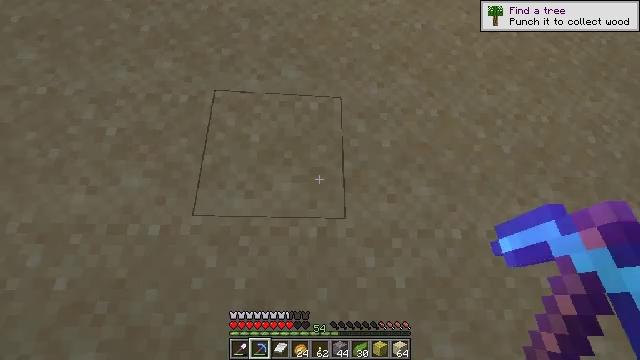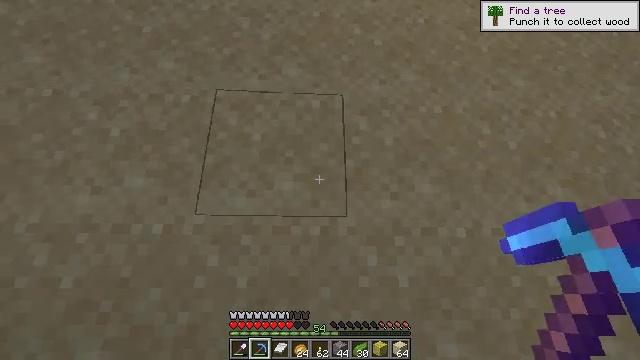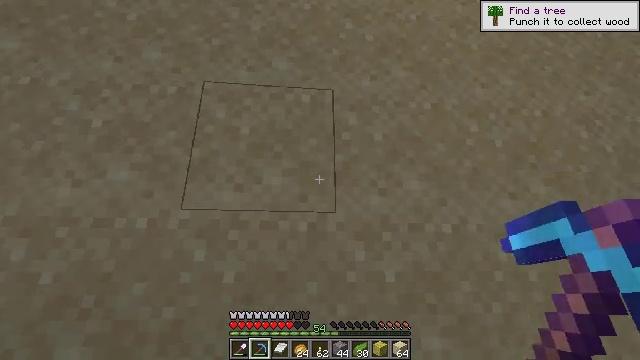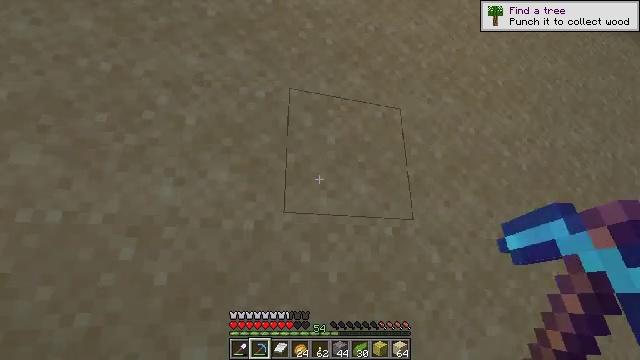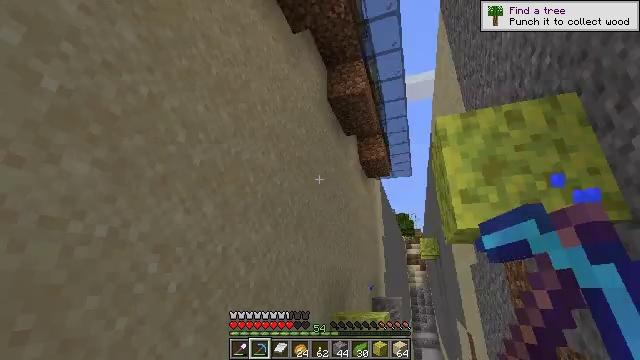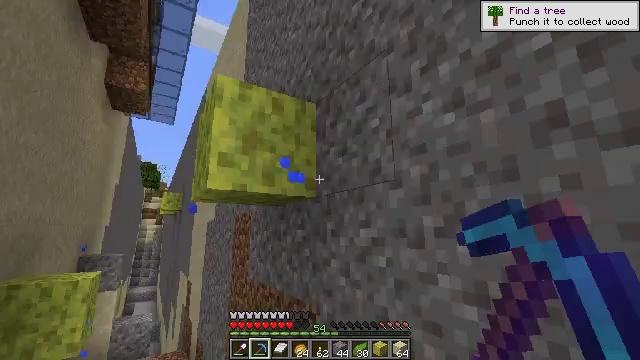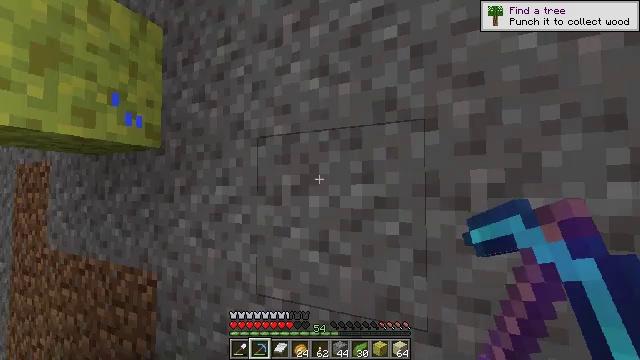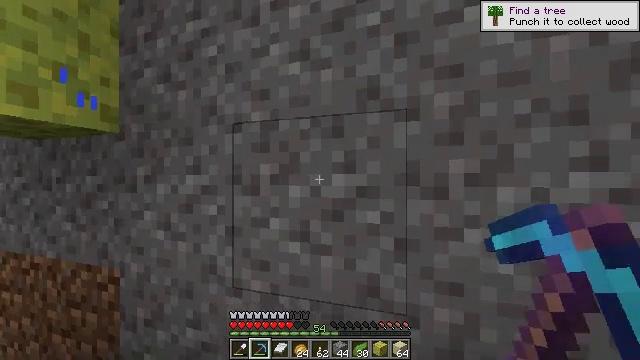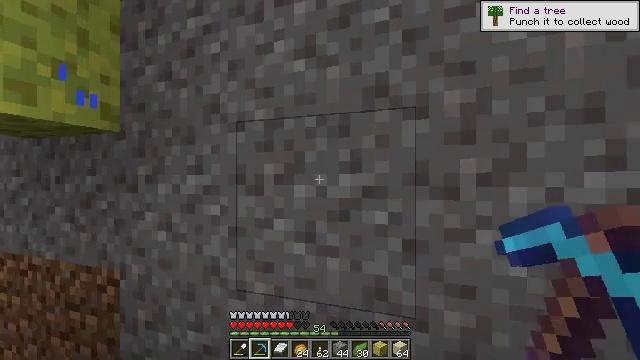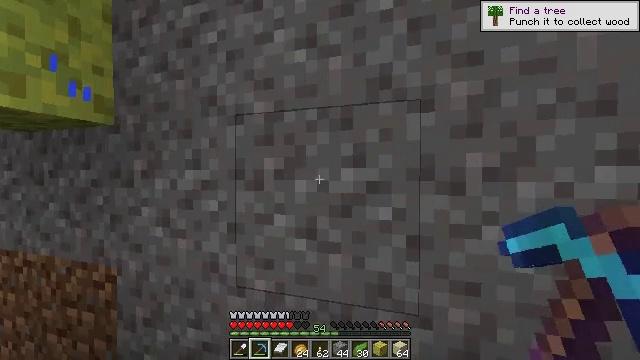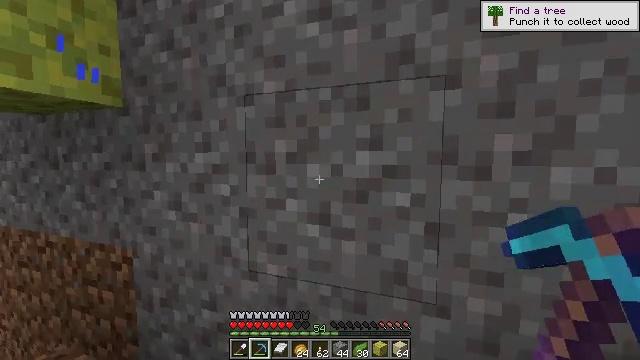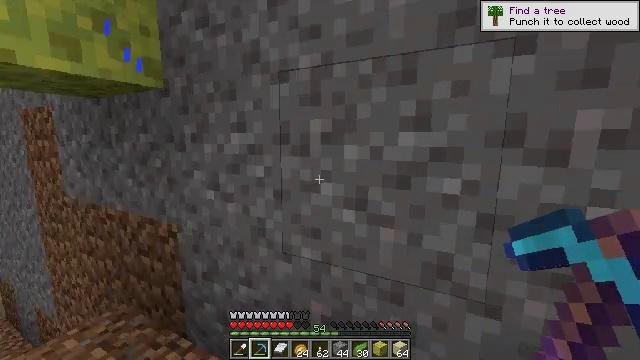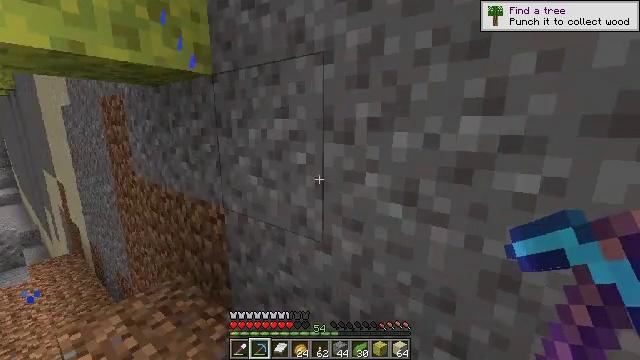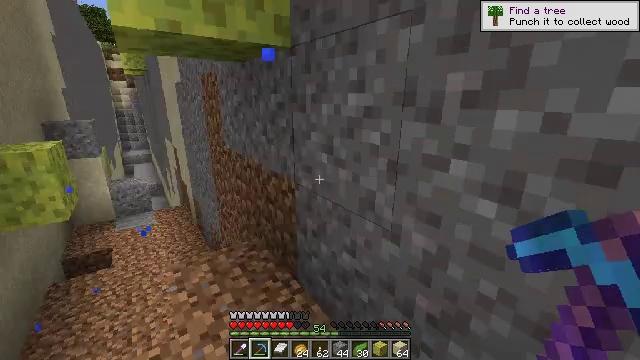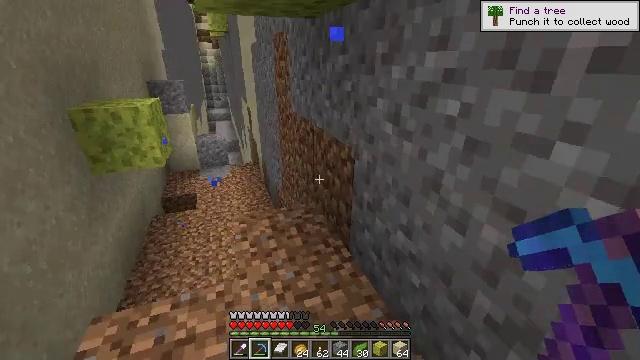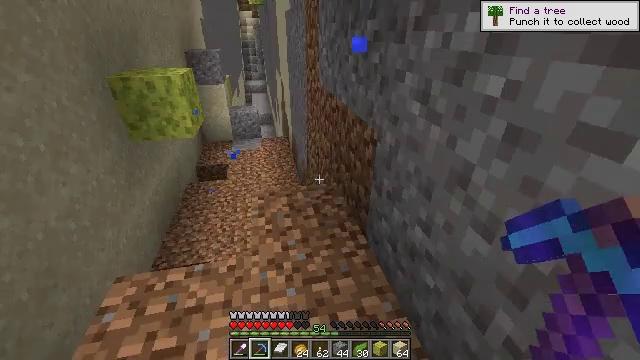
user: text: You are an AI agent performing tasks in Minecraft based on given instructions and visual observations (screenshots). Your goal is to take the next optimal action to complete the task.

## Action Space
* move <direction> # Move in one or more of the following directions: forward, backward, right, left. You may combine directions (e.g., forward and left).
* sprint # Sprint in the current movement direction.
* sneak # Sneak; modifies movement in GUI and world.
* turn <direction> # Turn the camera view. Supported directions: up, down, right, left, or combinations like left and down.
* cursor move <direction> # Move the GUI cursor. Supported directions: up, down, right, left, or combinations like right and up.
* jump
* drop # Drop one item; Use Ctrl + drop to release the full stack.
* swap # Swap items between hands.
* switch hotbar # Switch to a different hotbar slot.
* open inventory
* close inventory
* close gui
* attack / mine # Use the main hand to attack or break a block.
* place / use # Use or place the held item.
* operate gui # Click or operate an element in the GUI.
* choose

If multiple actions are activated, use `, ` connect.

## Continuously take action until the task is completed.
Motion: motion action
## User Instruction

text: Mine the wet sponge underwater.
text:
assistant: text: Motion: turn left
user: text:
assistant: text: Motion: turn right and down
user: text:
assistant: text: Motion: turn right
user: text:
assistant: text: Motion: turn right and up
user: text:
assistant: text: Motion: turn right and down
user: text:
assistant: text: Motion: turn right and down
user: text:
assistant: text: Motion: move right, turn right and down
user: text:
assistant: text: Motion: move forward and move right
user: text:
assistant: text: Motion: move forward and move right, turn down
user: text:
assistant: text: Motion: move forward and move right, turn left and down
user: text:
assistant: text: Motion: move forward and move right, turn left and down
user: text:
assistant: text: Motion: move forward and move right, turn left and down
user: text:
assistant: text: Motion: move forward and move right, turn left and down
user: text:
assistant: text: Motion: move forward and move right, turn left and down
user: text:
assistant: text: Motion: move forward and move right, turn left and down
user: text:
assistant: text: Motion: turn left and down
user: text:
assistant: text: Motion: turn down
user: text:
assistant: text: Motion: no_op
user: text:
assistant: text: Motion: no_op
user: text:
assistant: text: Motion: no_op
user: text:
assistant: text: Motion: no_op
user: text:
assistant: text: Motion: no_op
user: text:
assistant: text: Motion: turn up
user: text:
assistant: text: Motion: turn left and up
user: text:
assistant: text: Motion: move forward, turn left and up
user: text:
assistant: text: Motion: move forward and move right, turn left and up
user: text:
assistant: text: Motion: move forward and move right, turn left and up
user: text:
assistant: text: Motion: move forward and move right, turn left and up
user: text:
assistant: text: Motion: turn left and up
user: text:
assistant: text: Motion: turn left and up